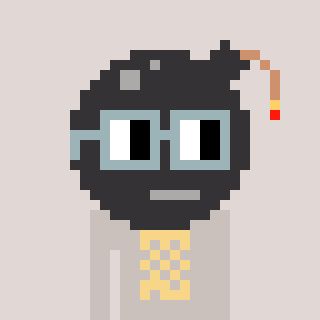
a pixel art character with square dark gray glasses, a bomb-shaped head and a foggrey-colored body on a warm background